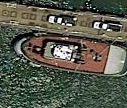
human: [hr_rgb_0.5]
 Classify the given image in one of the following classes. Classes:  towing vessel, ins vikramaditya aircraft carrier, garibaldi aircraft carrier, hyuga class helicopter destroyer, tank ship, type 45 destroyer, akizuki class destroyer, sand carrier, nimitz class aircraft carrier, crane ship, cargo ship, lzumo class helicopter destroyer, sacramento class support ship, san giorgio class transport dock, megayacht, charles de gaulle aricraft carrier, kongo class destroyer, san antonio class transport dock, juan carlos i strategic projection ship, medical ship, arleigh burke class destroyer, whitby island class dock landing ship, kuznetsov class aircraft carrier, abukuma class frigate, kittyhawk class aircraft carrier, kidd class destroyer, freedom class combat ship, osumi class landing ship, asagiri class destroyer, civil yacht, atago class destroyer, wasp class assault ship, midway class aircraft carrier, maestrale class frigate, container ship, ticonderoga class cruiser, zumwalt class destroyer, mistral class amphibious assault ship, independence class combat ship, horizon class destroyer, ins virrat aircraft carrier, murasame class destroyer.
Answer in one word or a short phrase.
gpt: Towing vessel